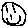
Label: smiley face